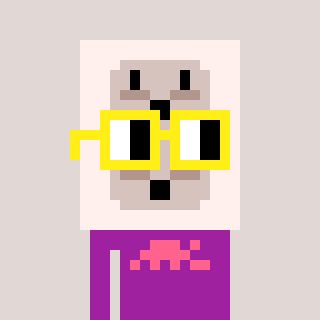
a pixel art character with square yellow glasses, a outlet-shaped head and a magenta-colored body on a warm background